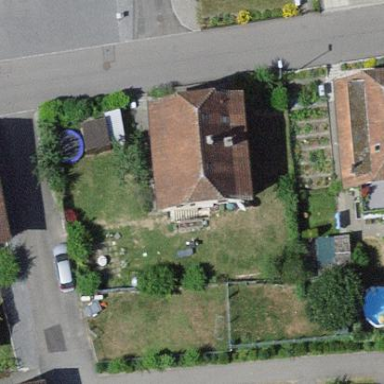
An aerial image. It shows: Detached building.